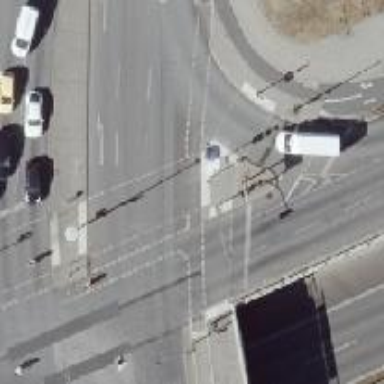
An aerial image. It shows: Crossing with traffic signals.